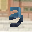
Label: 3